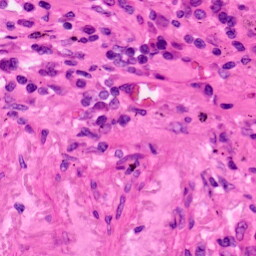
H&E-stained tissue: Lung